Current action and preconditions to check: path_clear

Your task: For each precondition in the list above, predict whether it will hold at this action.

Consider the current scene as observed from the mobile robot's camera, and analyze the predicted future states of all dynamic agents (e.g., people, animals, vehicles, or any moving entities) within the NEXT SECOND.

IMPORTANT: Only answer "very likely" if you are absolutely certain—based on strong, clear evidence—that a dynamic agent will violate the precondition in the predicted future state. Do NOT answer "very likely" for unlikely, ambiguous, or low-probability risks.

Ask yourself for each precondition: Is there a high probability, with clear and convincing evidence, that the predicted future states of any dynamic agent will interfere with the predicted future state of the currently executing action within the NEXT SECOND, causing that precondition to fail?

Assess the risk level based on these predictions. Use "likely" or "very likely" if motions create a clear risk of interference.

Use "neutral" or "improbable" if agents are nearby but their predicted paths are clearly diverging or non-conflicting.

Failure Risk Categories: "very improbable", "improbable", "neutral", "likely", "very likely"

Answer Format: Output ONLY the probability_of_failure value from these categories: "very improbable", "improbable", "neutral", "likely", "very likely"

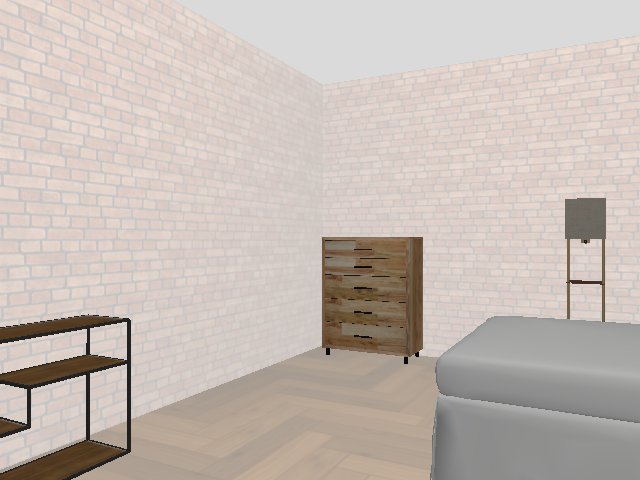

Answer: very improbable